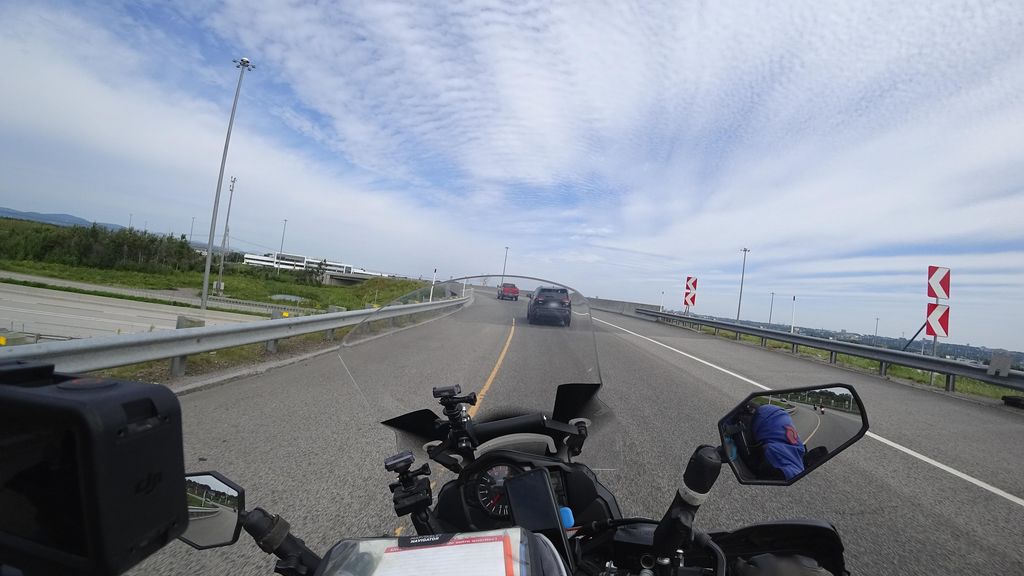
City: quebec_city